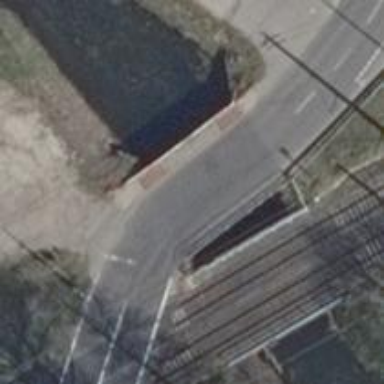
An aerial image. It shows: Secondary road crossing bridge with asphalt surface.